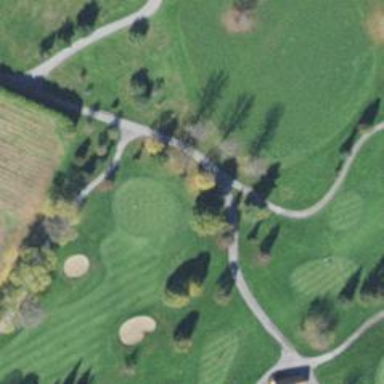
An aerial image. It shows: Golf hole.